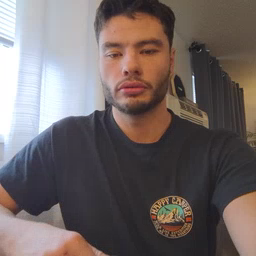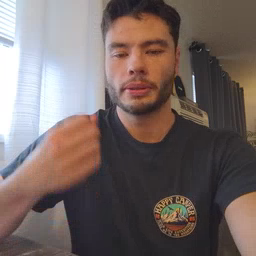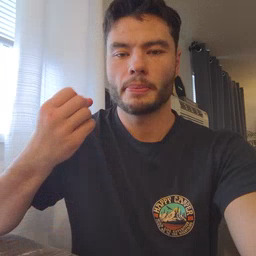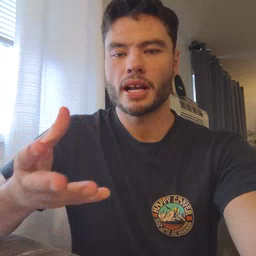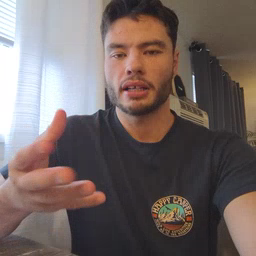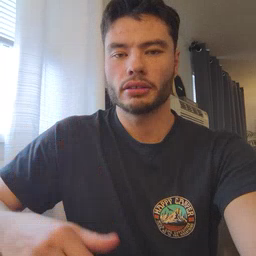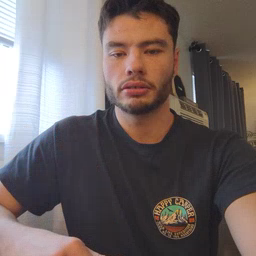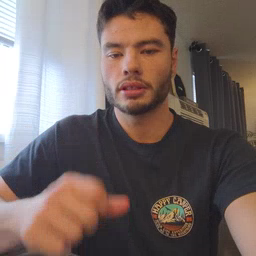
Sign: many